Question: Referring to the picture below, is there a way to prevent users from being able to modify and save local versions of the listed files? The way it is now, users can just modify and save index.js locally to cheat their score (which is bad).

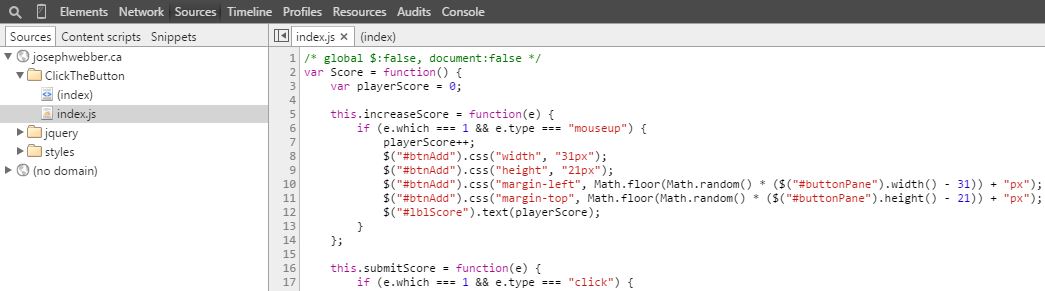
Answer: Never provide sensitive data or methods in client scripts, there is nothing you can do to stop clients from editing their scripts.
If you want scores to be secure, run the mechanics of the game server-side. The second-best thing to do is run the mechanics in a flash player. In my experience, people don't find it worthwhile to decompile a flash client simply to cheat their score in.